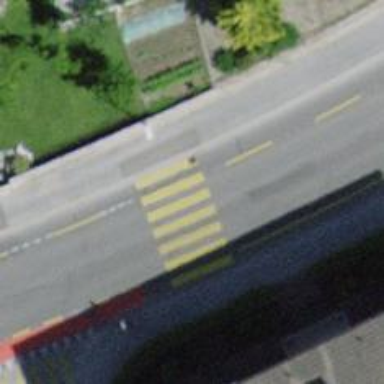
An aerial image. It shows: Marked crossing on footway.